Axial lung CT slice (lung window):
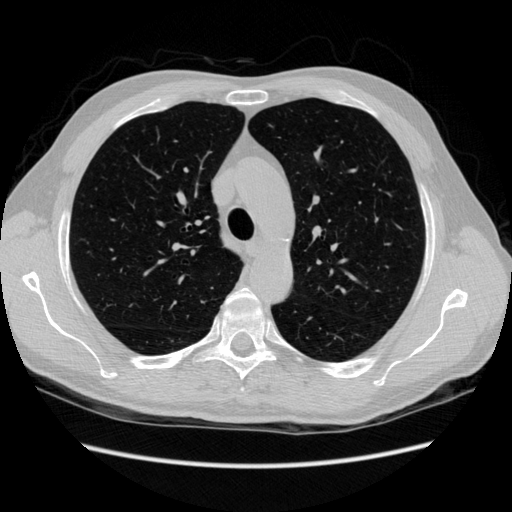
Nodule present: no